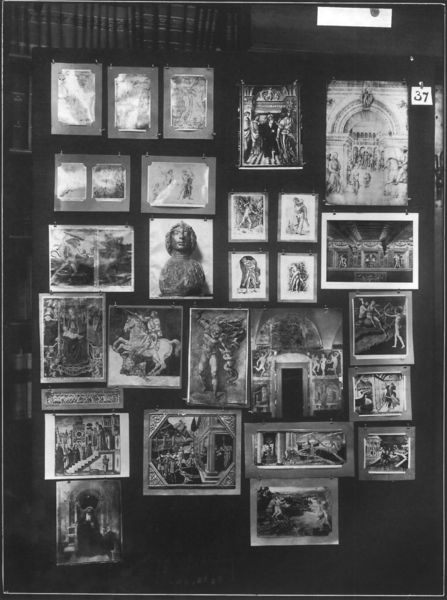
Titel: Mnemosyne (Bilderatlas, Fotos der Tafeln)
Künstler: Aby Warburg
Institution: London, The Warburg Institute Archive ©
Schlagwörter: kopf, weiß, menschen, köpfe, schwarz, zeichnung, malerei, regal, wand, architektur, rahmen, bild, kirche, pferd, reiter, skulptur, bilder, bücher, fotos, bogen, klein, farblos, figuren, treppe, tafel, büste, plastik, galerie, foto, fotografie, kirchen, schwarz weiß, photo, portal, skulpturen, statuen, bibliothek, sammlung, abbildungen, bildchen, zeichnungen, reiterdenkmal, malereien, stellwand, einblicke, tableau, warburg, fotographien, aby warburg, waburg, aby, pinnwand, pinwand, 37, vitivtafeln, glerievilder, galeriebilder